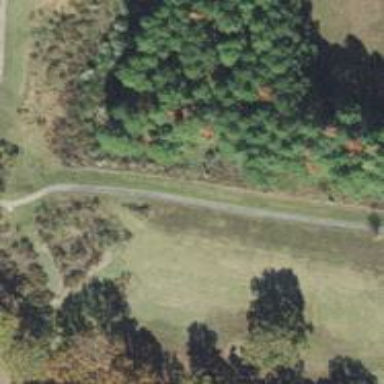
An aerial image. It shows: Disc golf hole.